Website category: phone
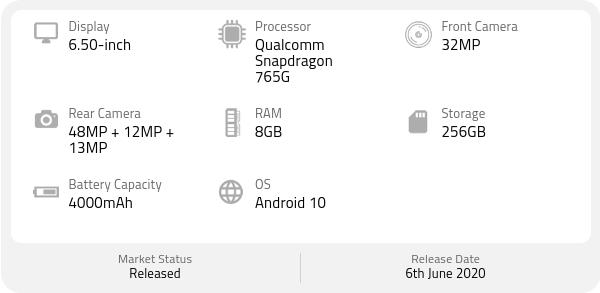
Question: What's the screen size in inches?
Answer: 6.50-inch

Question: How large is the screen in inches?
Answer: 6.50-inch

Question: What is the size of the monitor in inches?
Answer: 6.50-inch

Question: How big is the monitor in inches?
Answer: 6.50-inch

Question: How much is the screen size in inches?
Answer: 6.50-inch

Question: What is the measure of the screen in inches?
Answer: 6.50-inch

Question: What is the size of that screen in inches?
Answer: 6.50-inch

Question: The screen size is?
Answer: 6.50-inch

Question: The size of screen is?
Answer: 6.50-inch

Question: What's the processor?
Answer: Qualcomm Snapdragon 765G

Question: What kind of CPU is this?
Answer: Qualcomm Snapdragon 765G

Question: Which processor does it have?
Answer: Qualcomm Snapdragon 765G

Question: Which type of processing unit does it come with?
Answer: Qualcomm Snapdragon 765G

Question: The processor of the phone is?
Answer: Qualcomm Snapdragon 765G

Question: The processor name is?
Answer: Qualcomm Snapdragon 765G

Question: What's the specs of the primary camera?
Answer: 48MP + 12MP + 13MP

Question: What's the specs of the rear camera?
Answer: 48MP + 12MP + 13MP

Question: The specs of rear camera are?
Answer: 48MP + 12MP + 13MP

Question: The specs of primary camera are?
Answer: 48MP + 12MP + 13MP

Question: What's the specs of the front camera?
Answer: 32MP

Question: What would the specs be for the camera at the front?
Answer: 32MP

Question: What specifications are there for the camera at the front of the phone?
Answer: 32MP

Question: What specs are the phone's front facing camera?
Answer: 32MP

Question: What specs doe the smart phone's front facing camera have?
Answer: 32MP

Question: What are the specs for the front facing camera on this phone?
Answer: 32MP

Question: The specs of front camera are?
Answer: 32MP

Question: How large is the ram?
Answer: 8GB

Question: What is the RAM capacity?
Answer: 8GB

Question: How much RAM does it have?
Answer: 8GB

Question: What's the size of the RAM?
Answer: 8GB

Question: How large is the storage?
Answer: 256GB

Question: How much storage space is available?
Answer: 256GB

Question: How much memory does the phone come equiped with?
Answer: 256GB

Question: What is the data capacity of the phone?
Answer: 256GB

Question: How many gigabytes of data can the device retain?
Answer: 256GB

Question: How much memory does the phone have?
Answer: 256GB

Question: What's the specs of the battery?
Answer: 4000mAh

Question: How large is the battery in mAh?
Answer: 4000mAh

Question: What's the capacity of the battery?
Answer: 4000mAh

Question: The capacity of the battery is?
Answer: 4000mAh

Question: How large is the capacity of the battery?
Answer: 4000mAh

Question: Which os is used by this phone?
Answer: Android 10

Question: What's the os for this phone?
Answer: Android 10

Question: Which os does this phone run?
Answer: Android 10

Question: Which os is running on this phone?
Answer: Android 10

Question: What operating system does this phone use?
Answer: Android 10

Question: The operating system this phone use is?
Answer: Android 10

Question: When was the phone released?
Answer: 6th June 2020

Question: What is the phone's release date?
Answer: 6th June 2020

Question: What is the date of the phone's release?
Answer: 6th June 2020

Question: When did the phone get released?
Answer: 6th June 2020

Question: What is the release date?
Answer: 6th June 2020

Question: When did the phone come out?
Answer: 6th June 2020

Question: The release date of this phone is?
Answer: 6th June 2020